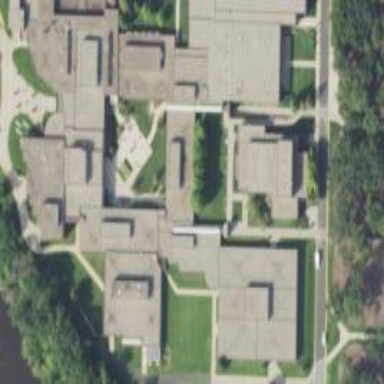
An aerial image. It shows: College building.